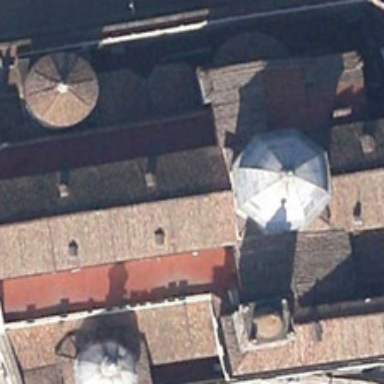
The white church is located in the center of the square .